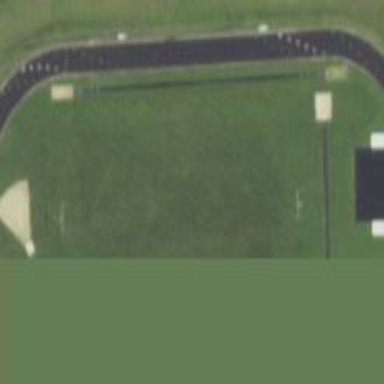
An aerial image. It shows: Track in leisure land.